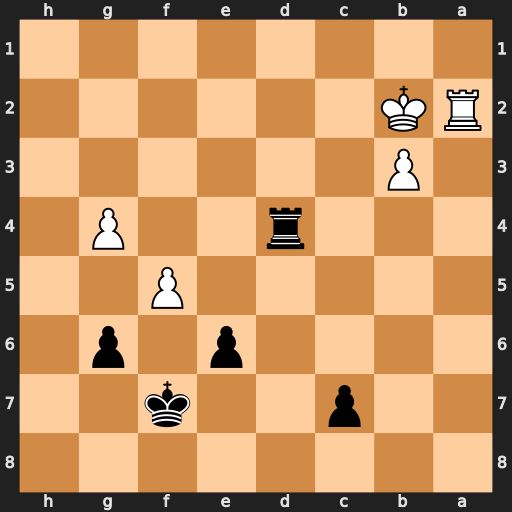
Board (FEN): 8/2p2k2/4p1p1/5P2/3r2P1/1P6/RK6/8
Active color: b
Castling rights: -
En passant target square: -
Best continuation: Rd2+ Kb1 Rxa2 fxe6+ Kxe6